Question: I have a long string that contains multiple css classes. With regex I would like to match every class name as I then need to replace these class names like so:
'''
<span>CLASSNAME</span>
'''
I have tried for hours to come up with a solution and I think I am close however for certain class names I am not able to exclude closing curly brackets from the match.
Here is a sample string I have been carrying out testing on:
'''
#main .items-Outer p{ font-family:Verdana; color: #000000; font-size: 50px; font-weight: bold; }#footer .footer-inner p.intro{ font-family:Arial; color: #444444; font-size: 30; font-weight: normal; }.genericTxt{ font-family:Courier; color: #444444; font-size: 30; font-weight: normal; }
'''
And here is the the regex I came up with so far:
'''
((^(?:.+?)(?:[^{]*))|((?:\})(?:.+?)(?:[^{]*)))
'''
Please look at the screenshot I am attaching as it will show more clearly the matches I get. My problem is that I would obviously like to exclude curly brackets from any match.

To clarify, example of matches I am after are:
-
# main .items-Outer p
-
# footer .footer-inner p.intro
-
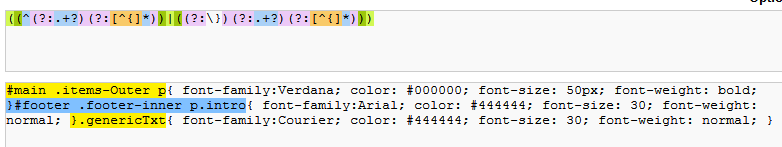
Answer: there won't be any nested curly braces, the following should work:
'''
/\.(-?[_a-zA-Z]+[_a-zA-Z0-9-]*)(?![^\{]*\})/
'''
Here's <URL>!
Note that I'm referencing <URL> for the valid-CSS-class-name regex.
I just read your comment clarifying that you wish to match the entire , not just . In that case, try this, although I'm not as confident about its robustness:
'''
/[^}]*(?=\{|$)/
'''
Here's <URL>.